Chest X-ray. View position: AP
Patient age: 11
Patient sex: F
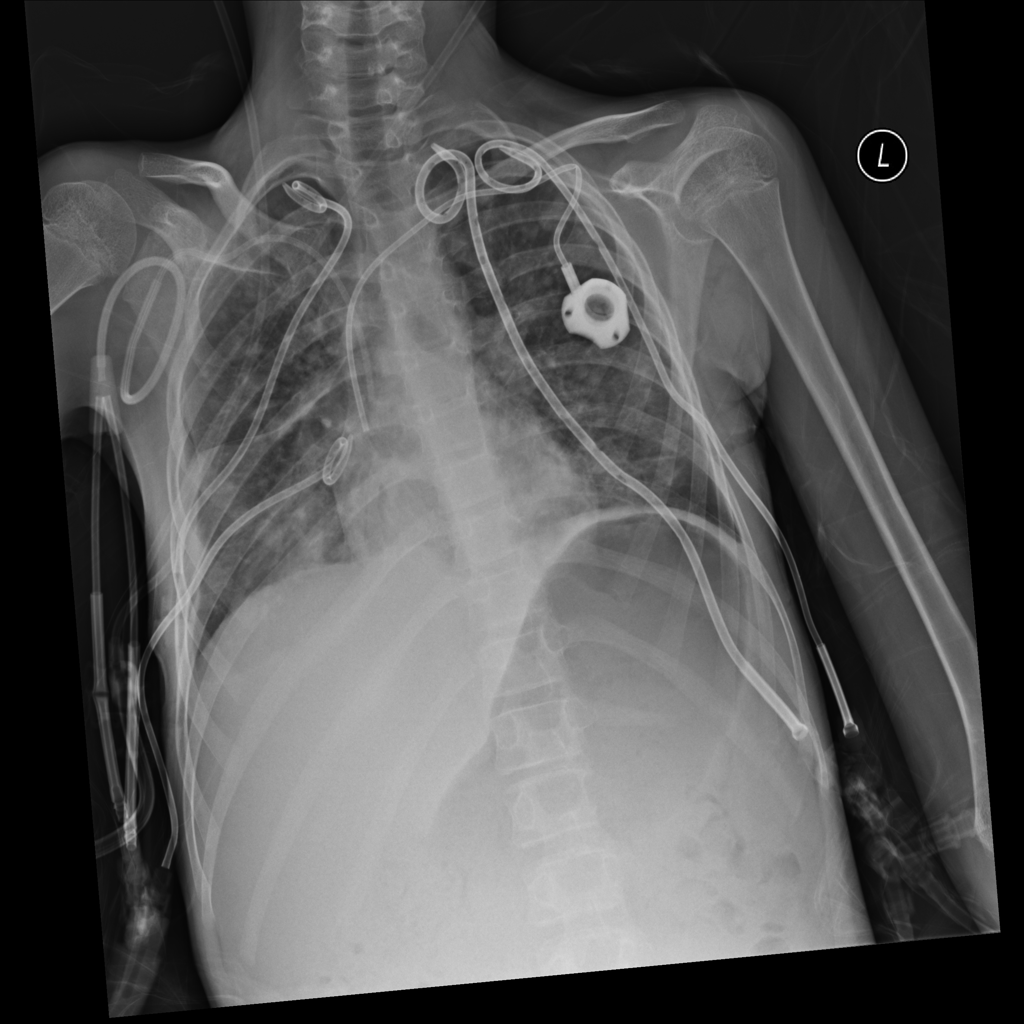
Finding: Pneumothorax